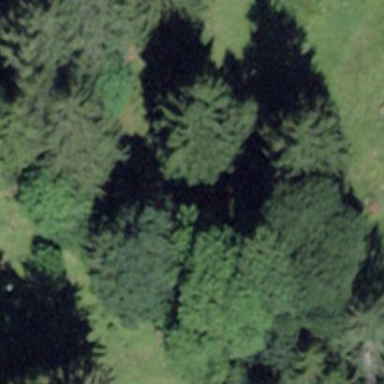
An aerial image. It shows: Beautiful woodland area.